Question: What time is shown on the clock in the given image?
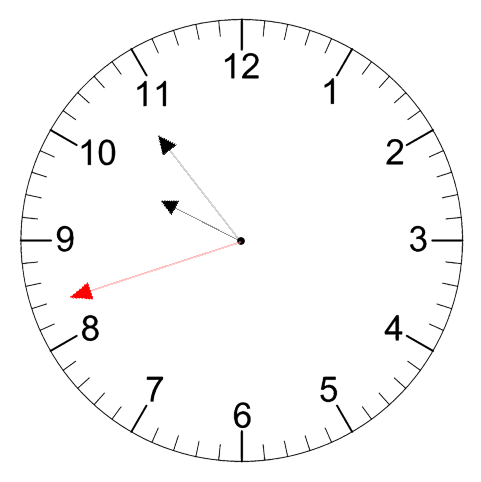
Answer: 09:53:42